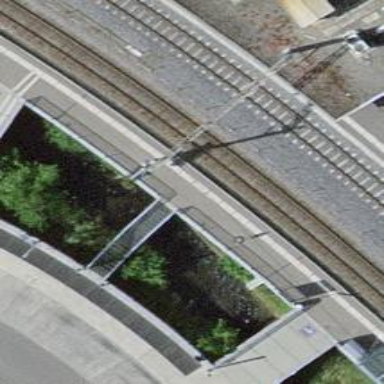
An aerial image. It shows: Bridge with metal grid steps.